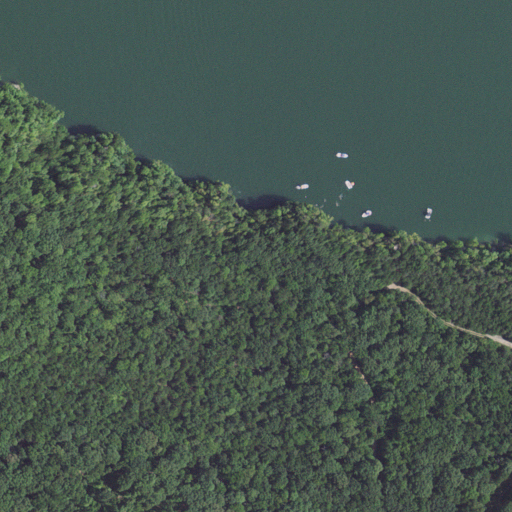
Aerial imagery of cliff(s) in Missouri named Oswalt Bluff containing deciduous forest, open water, open development, mixed forest, and evergreen forest